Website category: book
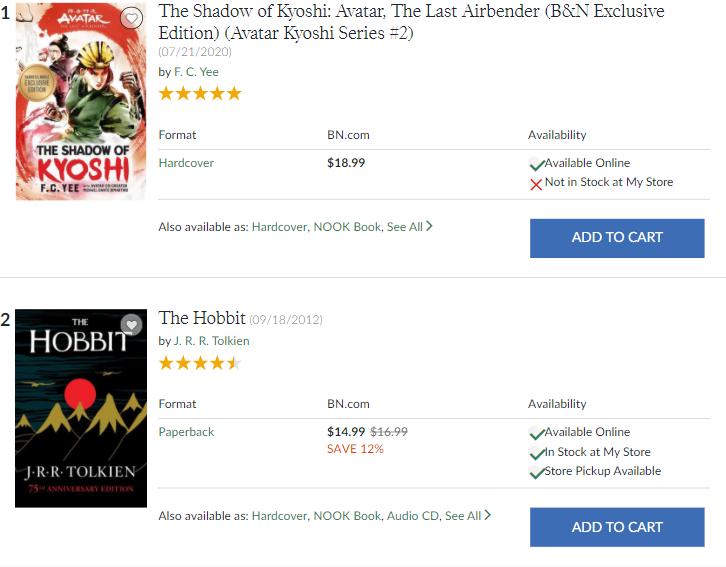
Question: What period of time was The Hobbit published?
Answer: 09/18/2012

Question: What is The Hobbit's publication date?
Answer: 09/18/2012

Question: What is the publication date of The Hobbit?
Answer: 09/18/2012

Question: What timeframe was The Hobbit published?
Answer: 09/18/2012

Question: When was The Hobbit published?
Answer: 09/18/2012

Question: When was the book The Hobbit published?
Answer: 09/18/2012

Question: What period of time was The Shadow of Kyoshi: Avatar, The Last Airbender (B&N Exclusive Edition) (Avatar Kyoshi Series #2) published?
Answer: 07/21/2020

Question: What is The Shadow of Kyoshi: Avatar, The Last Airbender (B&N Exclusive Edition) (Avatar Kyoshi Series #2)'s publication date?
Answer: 07/21/2020

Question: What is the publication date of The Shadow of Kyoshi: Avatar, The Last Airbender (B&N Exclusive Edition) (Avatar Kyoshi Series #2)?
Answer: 07/21/2020

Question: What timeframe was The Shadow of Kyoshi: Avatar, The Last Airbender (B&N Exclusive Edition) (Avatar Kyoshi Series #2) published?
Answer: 07/21/2020

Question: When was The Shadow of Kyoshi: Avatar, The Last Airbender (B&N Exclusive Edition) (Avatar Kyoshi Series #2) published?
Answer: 07/21/2020

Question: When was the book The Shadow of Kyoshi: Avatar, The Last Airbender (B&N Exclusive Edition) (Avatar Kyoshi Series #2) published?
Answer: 07/21/2020

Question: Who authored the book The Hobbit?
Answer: J. R. R. Tolkien

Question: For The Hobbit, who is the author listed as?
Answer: J. R. R. Tolkien

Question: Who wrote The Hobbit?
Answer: J. R. R. Tolkien

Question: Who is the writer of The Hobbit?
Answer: J. R. R. Tolkien

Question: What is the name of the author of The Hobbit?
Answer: J. R. R. Tolkien

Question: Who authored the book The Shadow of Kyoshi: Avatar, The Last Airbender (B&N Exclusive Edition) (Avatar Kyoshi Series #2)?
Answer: F. C. Yee

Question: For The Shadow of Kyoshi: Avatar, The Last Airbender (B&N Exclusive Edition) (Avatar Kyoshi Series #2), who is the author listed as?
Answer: F. C. Yee

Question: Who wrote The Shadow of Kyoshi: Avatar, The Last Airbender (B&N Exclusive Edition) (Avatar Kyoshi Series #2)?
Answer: F. C. Yee

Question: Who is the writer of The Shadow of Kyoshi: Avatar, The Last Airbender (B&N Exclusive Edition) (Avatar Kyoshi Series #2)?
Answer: F. C. Yee

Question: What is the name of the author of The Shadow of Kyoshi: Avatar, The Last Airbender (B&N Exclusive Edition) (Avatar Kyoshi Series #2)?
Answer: F. C. Yee

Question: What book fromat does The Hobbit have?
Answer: Paperback

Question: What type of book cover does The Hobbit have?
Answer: Paperback

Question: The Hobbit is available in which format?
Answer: Paperback

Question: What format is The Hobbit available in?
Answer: Paperback

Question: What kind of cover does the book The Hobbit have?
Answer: Paperback

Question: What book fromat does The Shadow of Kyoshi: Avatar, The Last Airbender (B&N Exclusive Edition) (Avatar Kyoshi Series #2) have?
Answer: Hardcover

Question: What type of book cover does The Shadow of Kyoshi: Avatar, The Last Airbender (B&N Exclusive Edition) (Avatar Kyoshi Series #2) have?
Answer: Hardcover

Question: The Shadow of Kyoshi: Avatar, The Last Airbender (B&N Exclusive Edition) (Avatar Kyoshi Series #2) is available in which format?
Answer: Hardcover

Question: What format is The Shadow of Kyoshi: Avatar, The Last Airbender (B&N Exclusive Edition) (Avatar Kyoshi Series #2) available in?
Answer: Hardcover

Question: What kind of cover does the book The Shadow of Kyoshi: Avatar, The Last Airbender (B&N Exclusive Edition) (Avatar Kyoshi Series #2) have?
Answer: Hardcover

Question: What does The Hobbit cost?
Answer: $14.99

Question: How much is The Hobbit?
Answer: $14.99

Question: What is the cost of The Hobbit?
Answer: $14.99

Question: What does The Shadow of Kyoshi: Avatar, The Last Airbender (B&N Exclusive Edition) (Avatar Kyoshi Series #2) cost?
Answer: $18.99

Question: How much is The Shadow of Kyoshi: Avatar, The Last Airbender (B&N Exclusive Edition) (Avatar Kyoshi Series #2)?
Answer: $18.99

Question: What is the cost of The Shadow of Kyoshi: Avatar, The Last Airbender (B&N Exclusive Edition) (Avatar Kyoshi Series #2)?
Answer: $18.99

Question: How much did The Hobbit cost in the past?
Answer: $16.99

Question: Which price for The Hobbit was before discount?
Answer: $16.99

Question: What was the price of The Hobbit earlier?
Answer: $16.99

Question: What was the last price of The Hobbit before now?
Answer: $16.99

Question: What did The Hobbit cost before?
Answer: $16.99

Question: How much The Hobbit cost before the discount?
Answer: $16.99

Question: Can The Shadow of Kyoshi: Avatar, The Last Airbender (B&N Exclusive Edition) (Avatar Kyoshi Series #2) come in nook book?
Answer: yes

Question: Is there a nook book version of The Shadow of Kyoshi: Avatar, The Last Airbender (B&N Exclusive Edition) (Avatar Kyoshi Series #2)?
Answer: yes

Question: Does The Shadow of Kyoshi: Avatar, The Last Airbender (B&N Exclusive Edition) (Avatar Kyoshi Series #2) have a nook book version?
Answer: yes

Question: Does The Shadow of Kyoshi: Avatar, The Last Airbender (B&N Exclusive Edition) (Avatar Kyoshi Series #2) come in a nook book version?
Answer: yes

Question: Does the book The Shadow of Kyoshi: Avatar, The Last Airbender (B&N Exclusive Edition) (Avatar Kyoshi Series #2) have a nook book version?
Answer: yes

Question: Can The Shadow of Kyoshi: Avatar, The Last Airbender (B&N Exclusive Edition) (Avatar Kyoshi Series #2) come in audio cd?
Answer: no

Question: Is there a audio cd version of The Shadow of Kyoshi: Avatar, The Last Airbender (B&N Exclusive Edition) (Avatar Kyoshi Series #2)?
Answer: no

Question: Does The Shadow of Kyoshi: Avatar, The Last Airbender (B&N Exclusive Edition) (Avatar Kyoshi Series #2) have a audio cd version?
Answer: no

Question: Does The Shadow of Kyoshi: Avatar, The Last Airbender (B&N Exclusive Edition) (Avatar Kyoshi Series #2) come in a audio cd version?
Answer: no

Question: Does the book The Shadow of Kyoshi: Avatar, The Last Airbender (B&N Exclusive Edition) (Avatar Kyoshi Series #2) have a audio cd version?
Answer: no

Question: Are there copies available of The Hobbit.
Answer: yes

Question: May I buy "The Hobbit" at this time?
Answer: yes

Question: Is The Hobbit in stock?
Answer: yes

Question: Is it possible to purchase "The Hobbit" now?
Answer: yes

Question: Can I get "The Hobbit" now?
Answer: yes

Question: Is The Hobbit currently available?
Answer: yes

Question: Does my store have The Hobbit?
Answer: yes

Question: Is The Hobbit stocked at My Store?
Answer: yes

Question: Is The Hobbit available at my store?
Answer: yes

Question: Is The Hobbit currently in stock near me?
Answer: yes